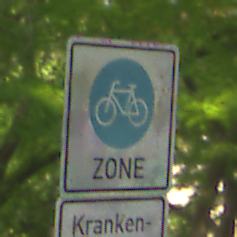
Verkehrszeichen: BeginnFahrradzone
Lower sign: BesondereFahrzeugeUndTransportgueter4
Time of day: MorningAfternoon
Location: Outdoor (RoadRail)
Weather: Clear
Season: NotSpecified
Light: Natural